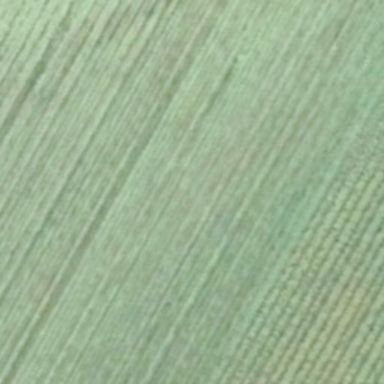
There is a piece of formland .